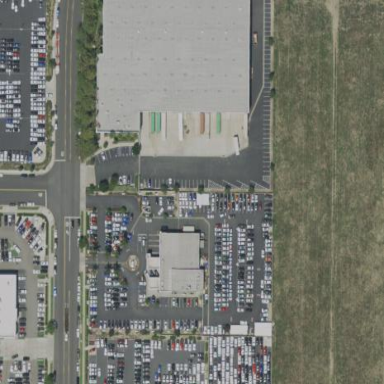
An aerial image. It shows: Car repair shop.